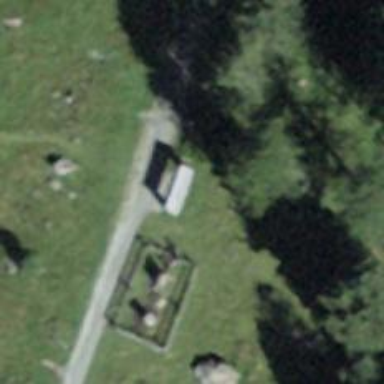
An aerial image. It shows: Bench.